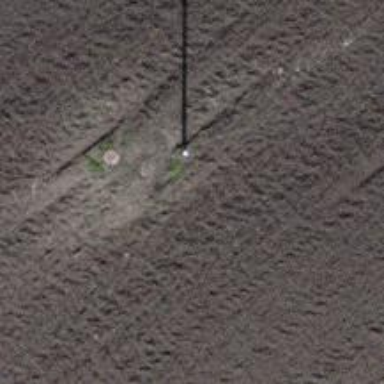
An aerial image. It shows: Power pole.